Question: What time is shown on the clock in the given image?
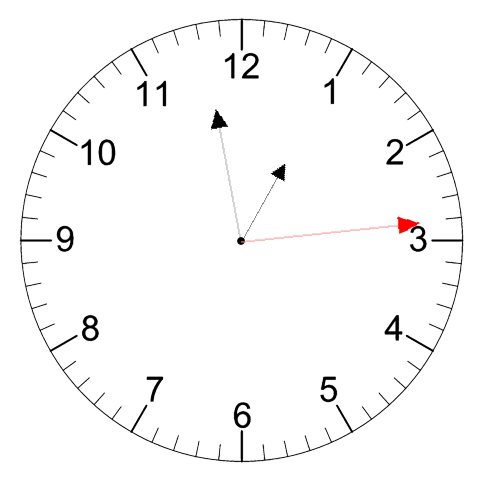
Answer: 12:58:14